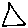
Label: triangle